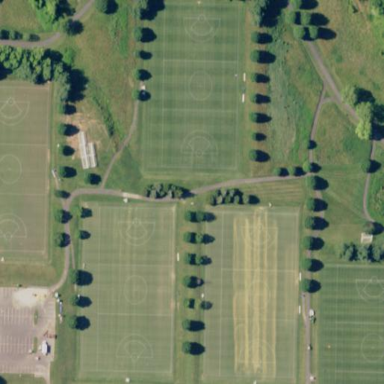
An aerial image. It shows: Soccer pitch for leisureland activities.